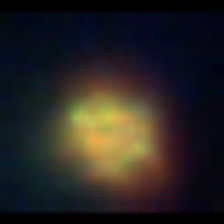
Taxon: NanoPlankton
Group: Other